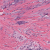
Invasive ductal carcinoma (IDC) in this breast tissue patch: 1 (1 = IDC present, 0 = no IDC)